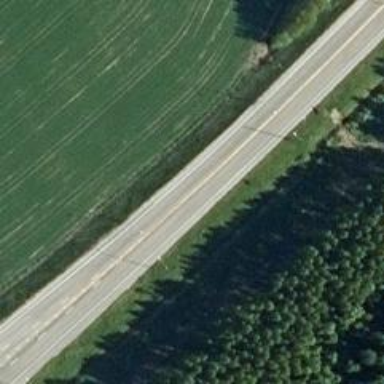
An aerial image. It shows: Asphalt road designated as trunk highway.